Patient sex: M
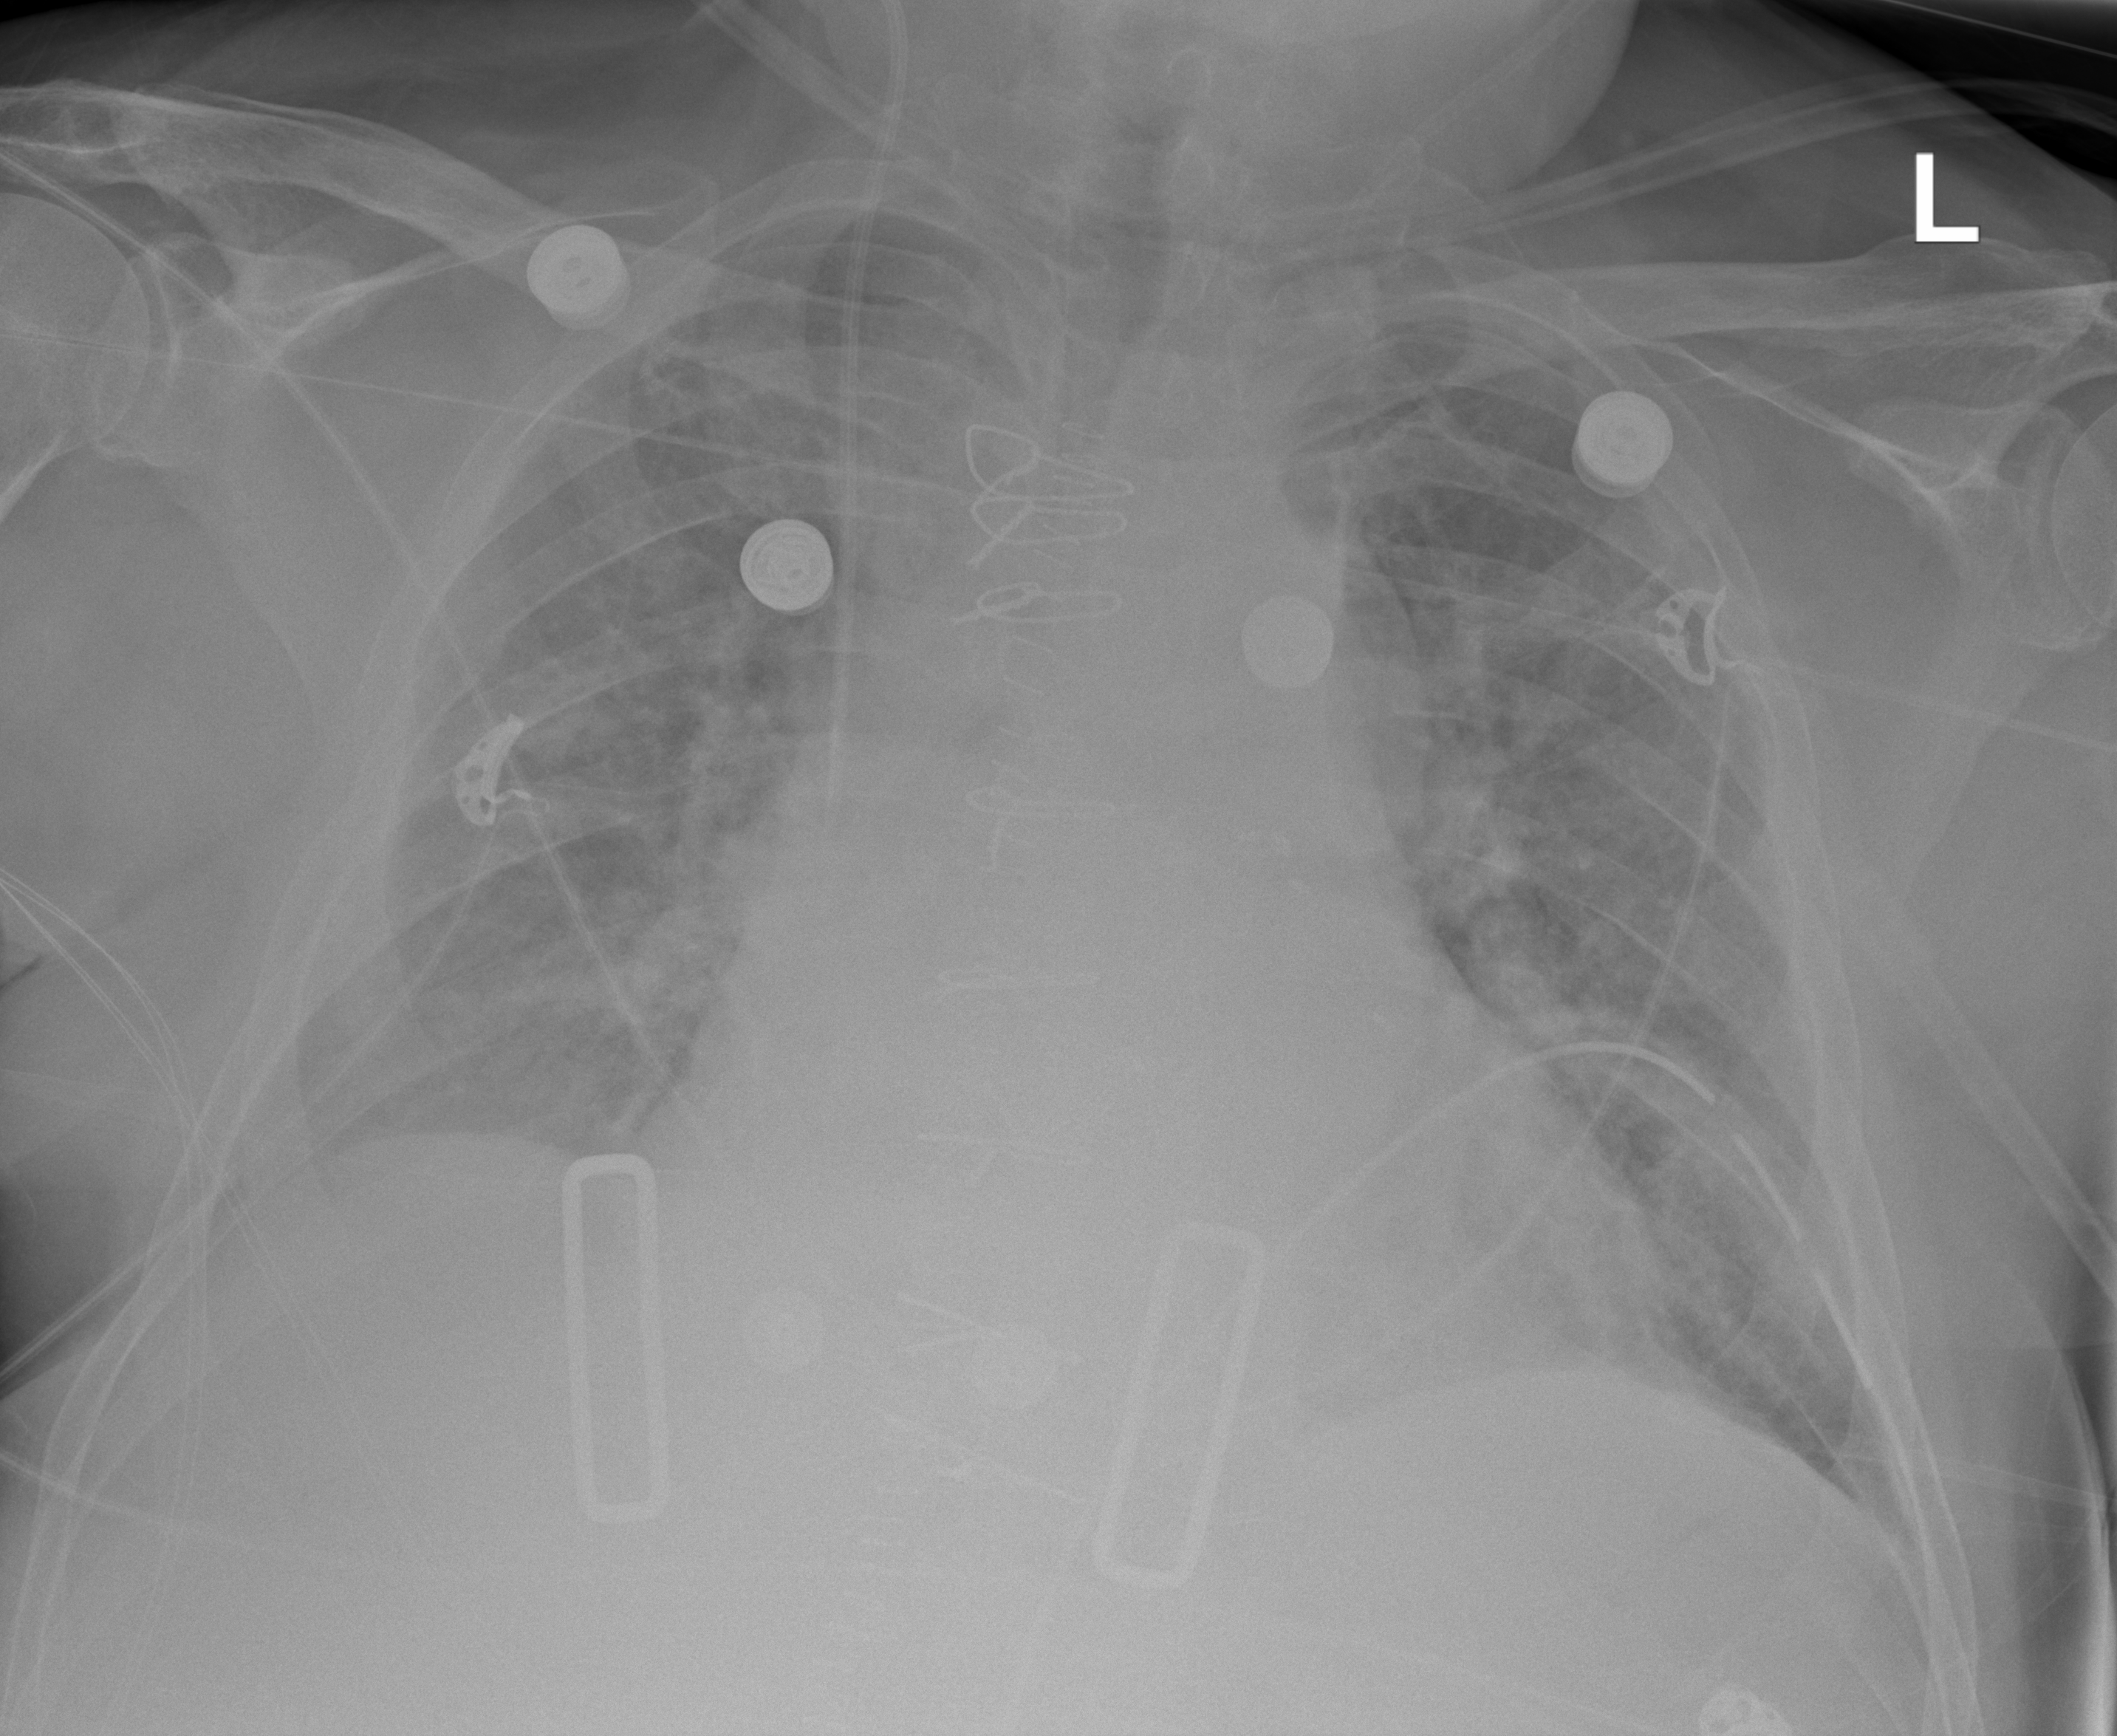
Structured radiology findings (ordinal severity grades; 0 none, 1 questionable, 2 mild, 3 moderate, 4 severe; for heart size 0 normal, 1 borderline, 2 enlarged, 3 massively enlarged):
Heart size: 2
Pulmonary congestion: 2
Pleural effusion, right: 2
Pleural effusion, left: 0
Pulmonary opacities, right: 0
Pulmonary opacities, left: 1
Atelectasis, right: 0
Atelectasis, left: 0